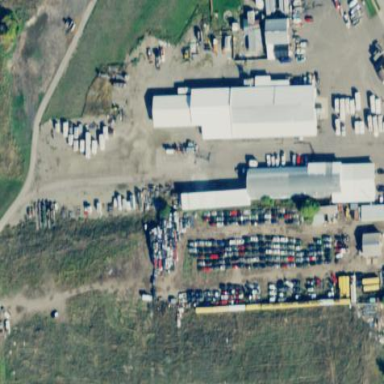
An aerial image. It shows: Scrap yard situated in industrial area.